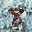
Label: 8